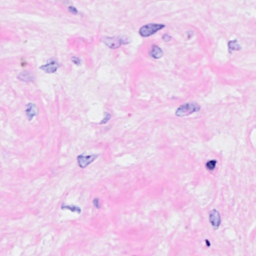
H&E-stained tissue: Breast